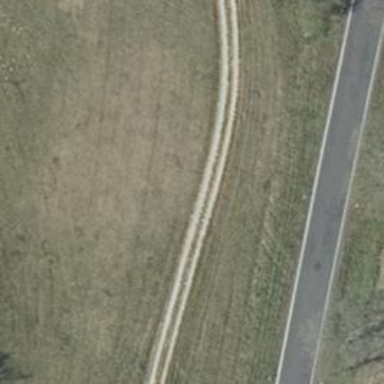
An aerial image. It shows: Track road with grade4 tracktype.